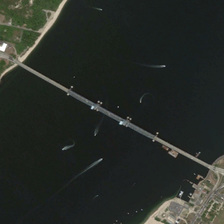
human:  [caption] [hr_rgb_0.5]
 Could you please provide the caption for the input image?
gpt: on both sides of the river grows large lawns .

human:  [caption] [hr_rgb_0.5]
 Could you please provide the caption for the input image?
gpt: on both sides of the river grows large lawns .

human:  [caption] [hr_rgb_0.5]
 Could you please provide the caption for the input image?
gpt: the long bridge connects the two sides of the river .

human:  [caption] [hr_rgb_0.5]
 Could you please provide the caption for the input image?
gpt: the long bridge connects the two sides of the river .

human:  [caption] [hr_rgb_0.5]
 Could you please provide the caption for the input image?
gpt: on both sides of the river grows large lawns .